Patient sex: M
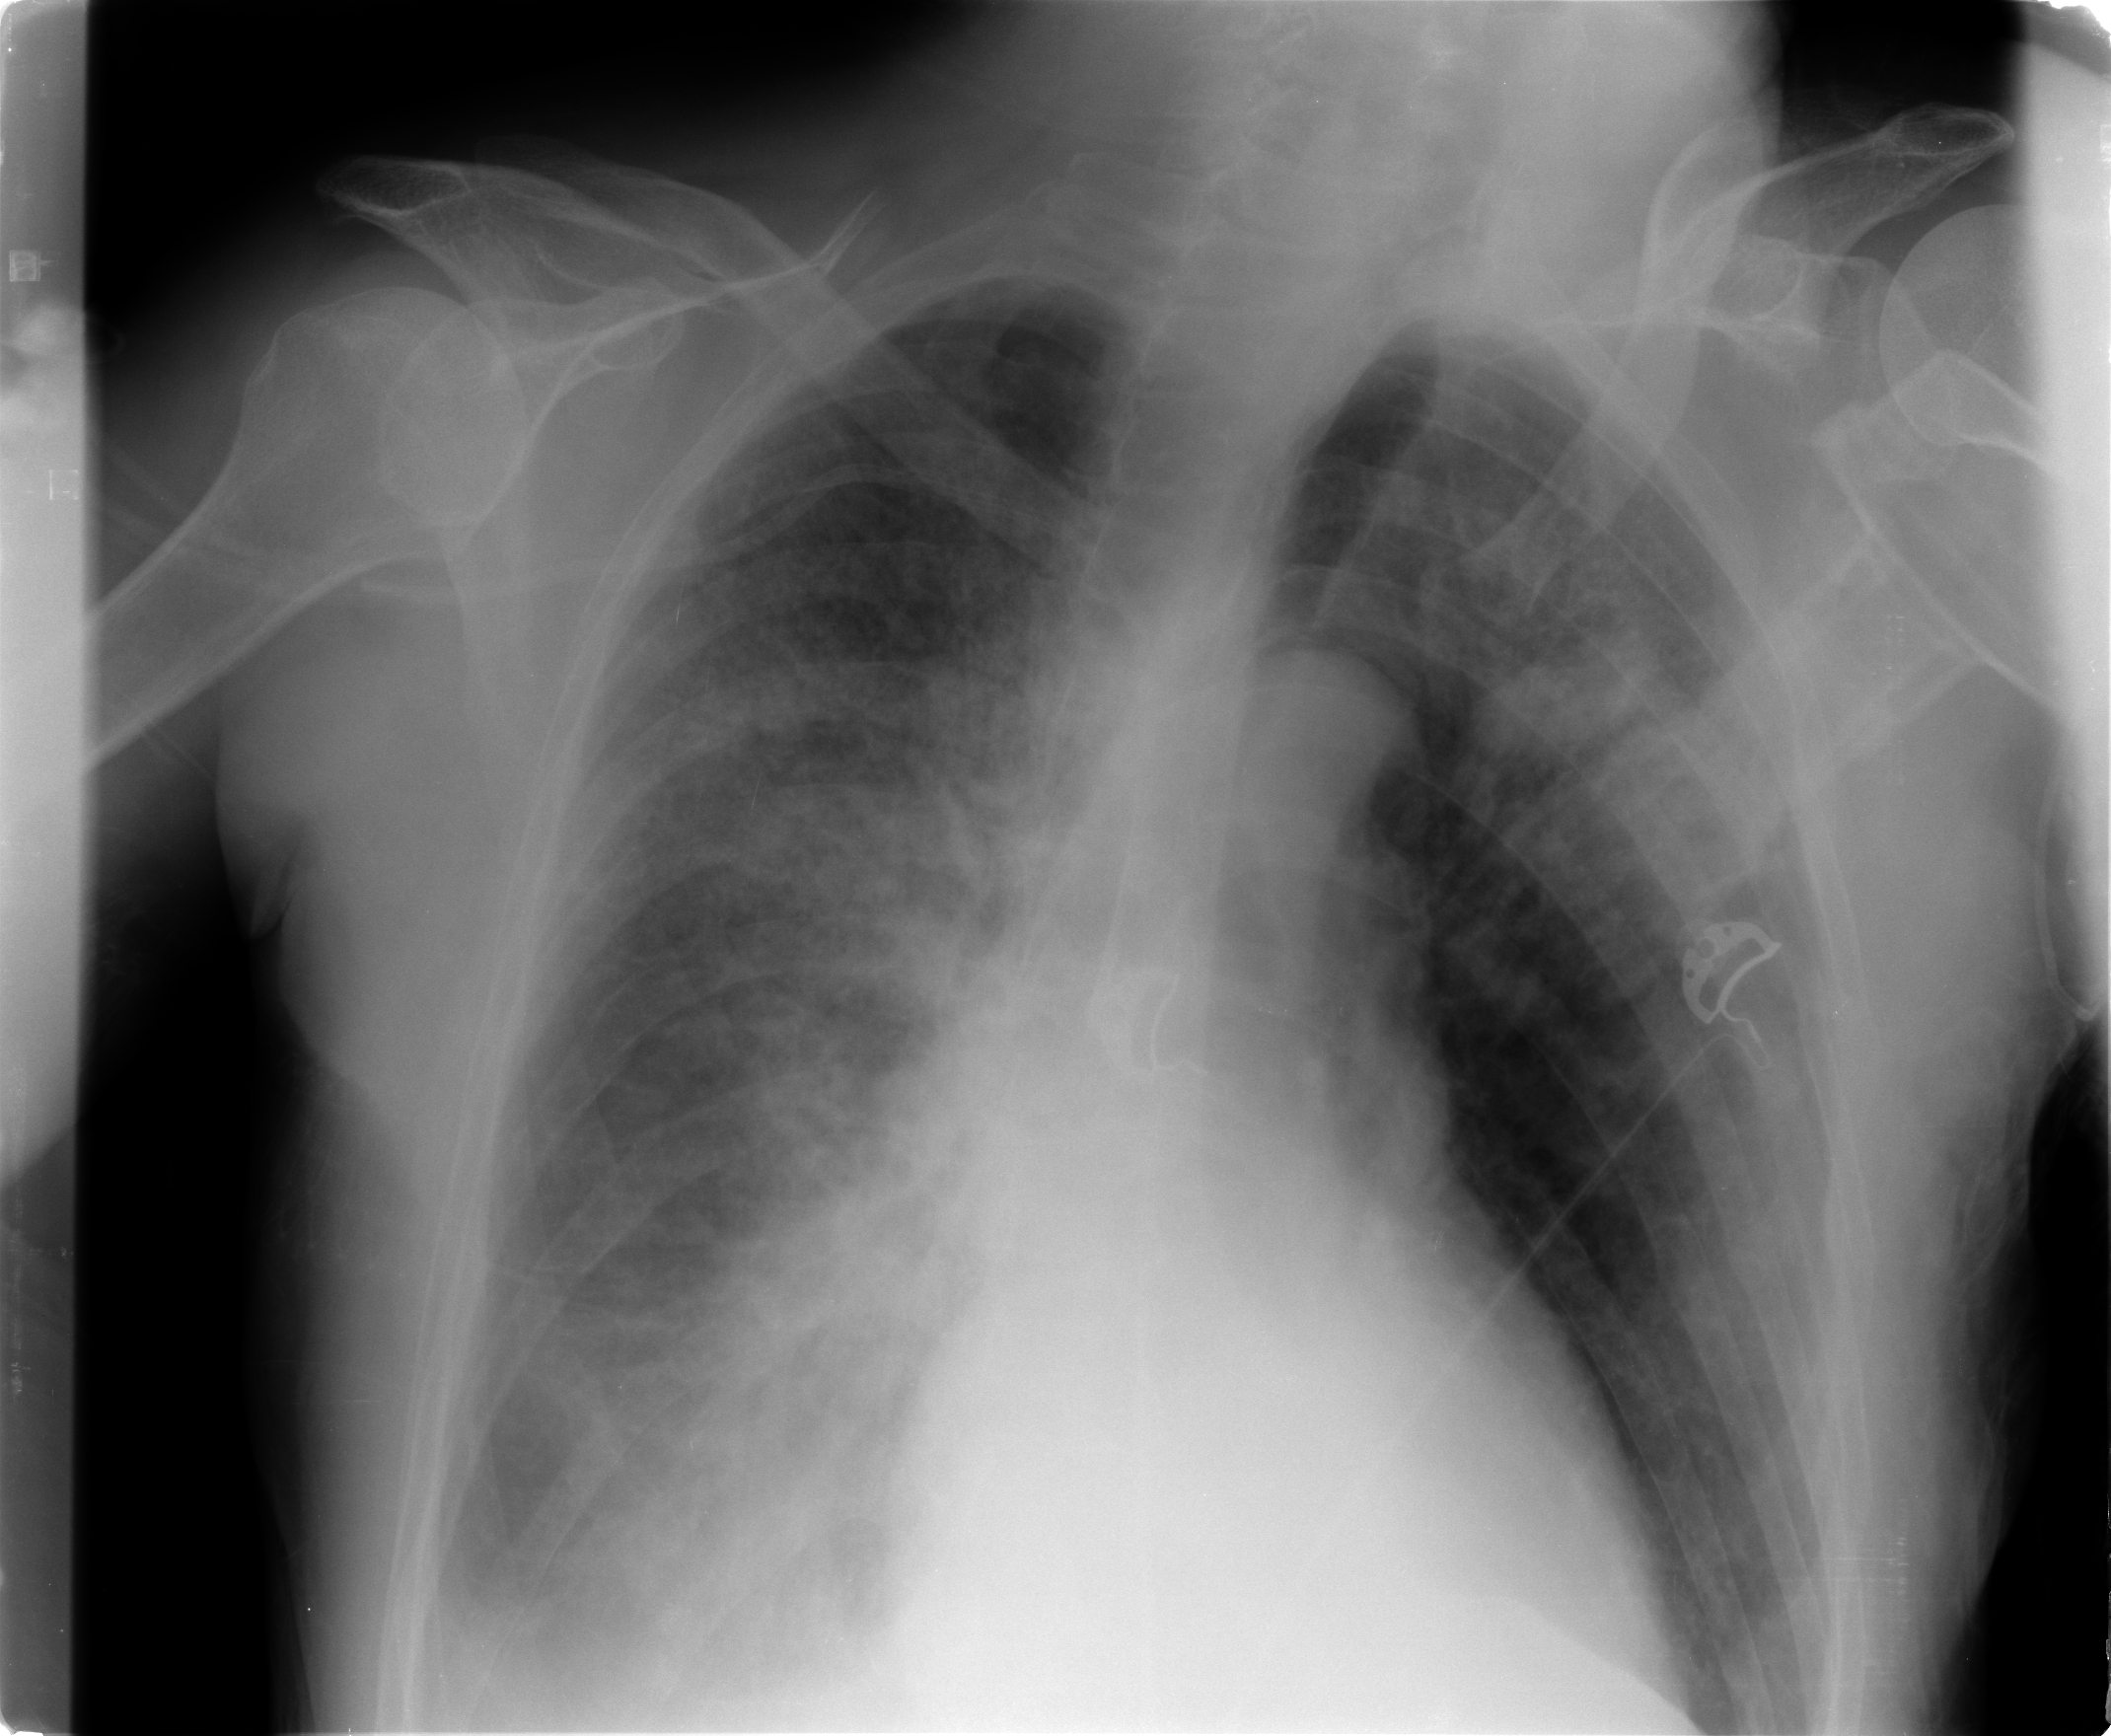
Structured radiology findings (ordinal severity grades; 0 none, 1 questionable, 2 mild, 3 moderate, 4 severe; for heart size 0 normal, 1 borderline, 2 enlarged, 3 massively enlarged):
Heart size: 1
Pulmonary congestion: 3
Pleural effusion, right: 2
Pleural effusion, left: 0
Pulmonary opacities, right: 0
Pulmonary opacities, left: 0
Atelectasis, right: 0
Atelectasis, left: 0